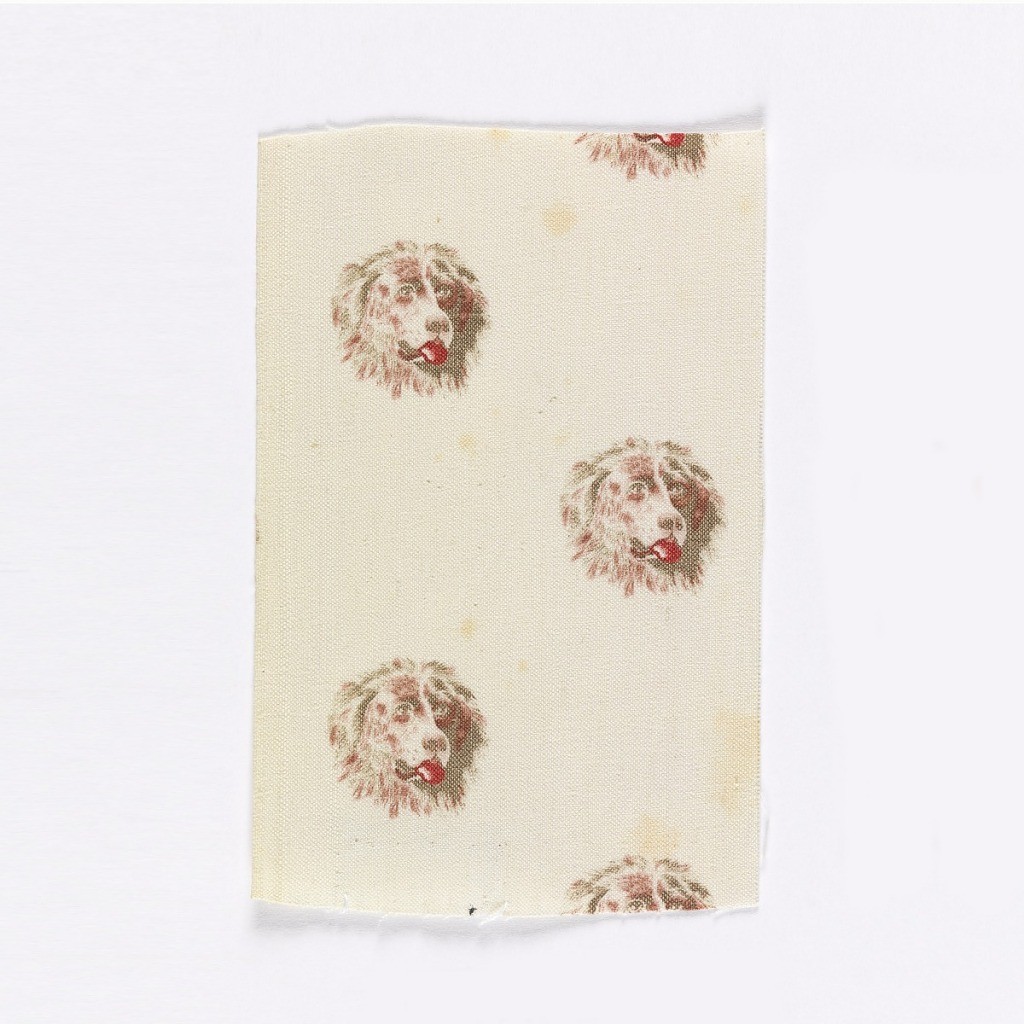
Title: Sample
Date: late 19th century
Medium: cotton Technique: printed on plain weave
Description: Woven cotton textile printed in brown and red on white ground showing a pattern of dog heads with protruding tongue.